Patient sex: M
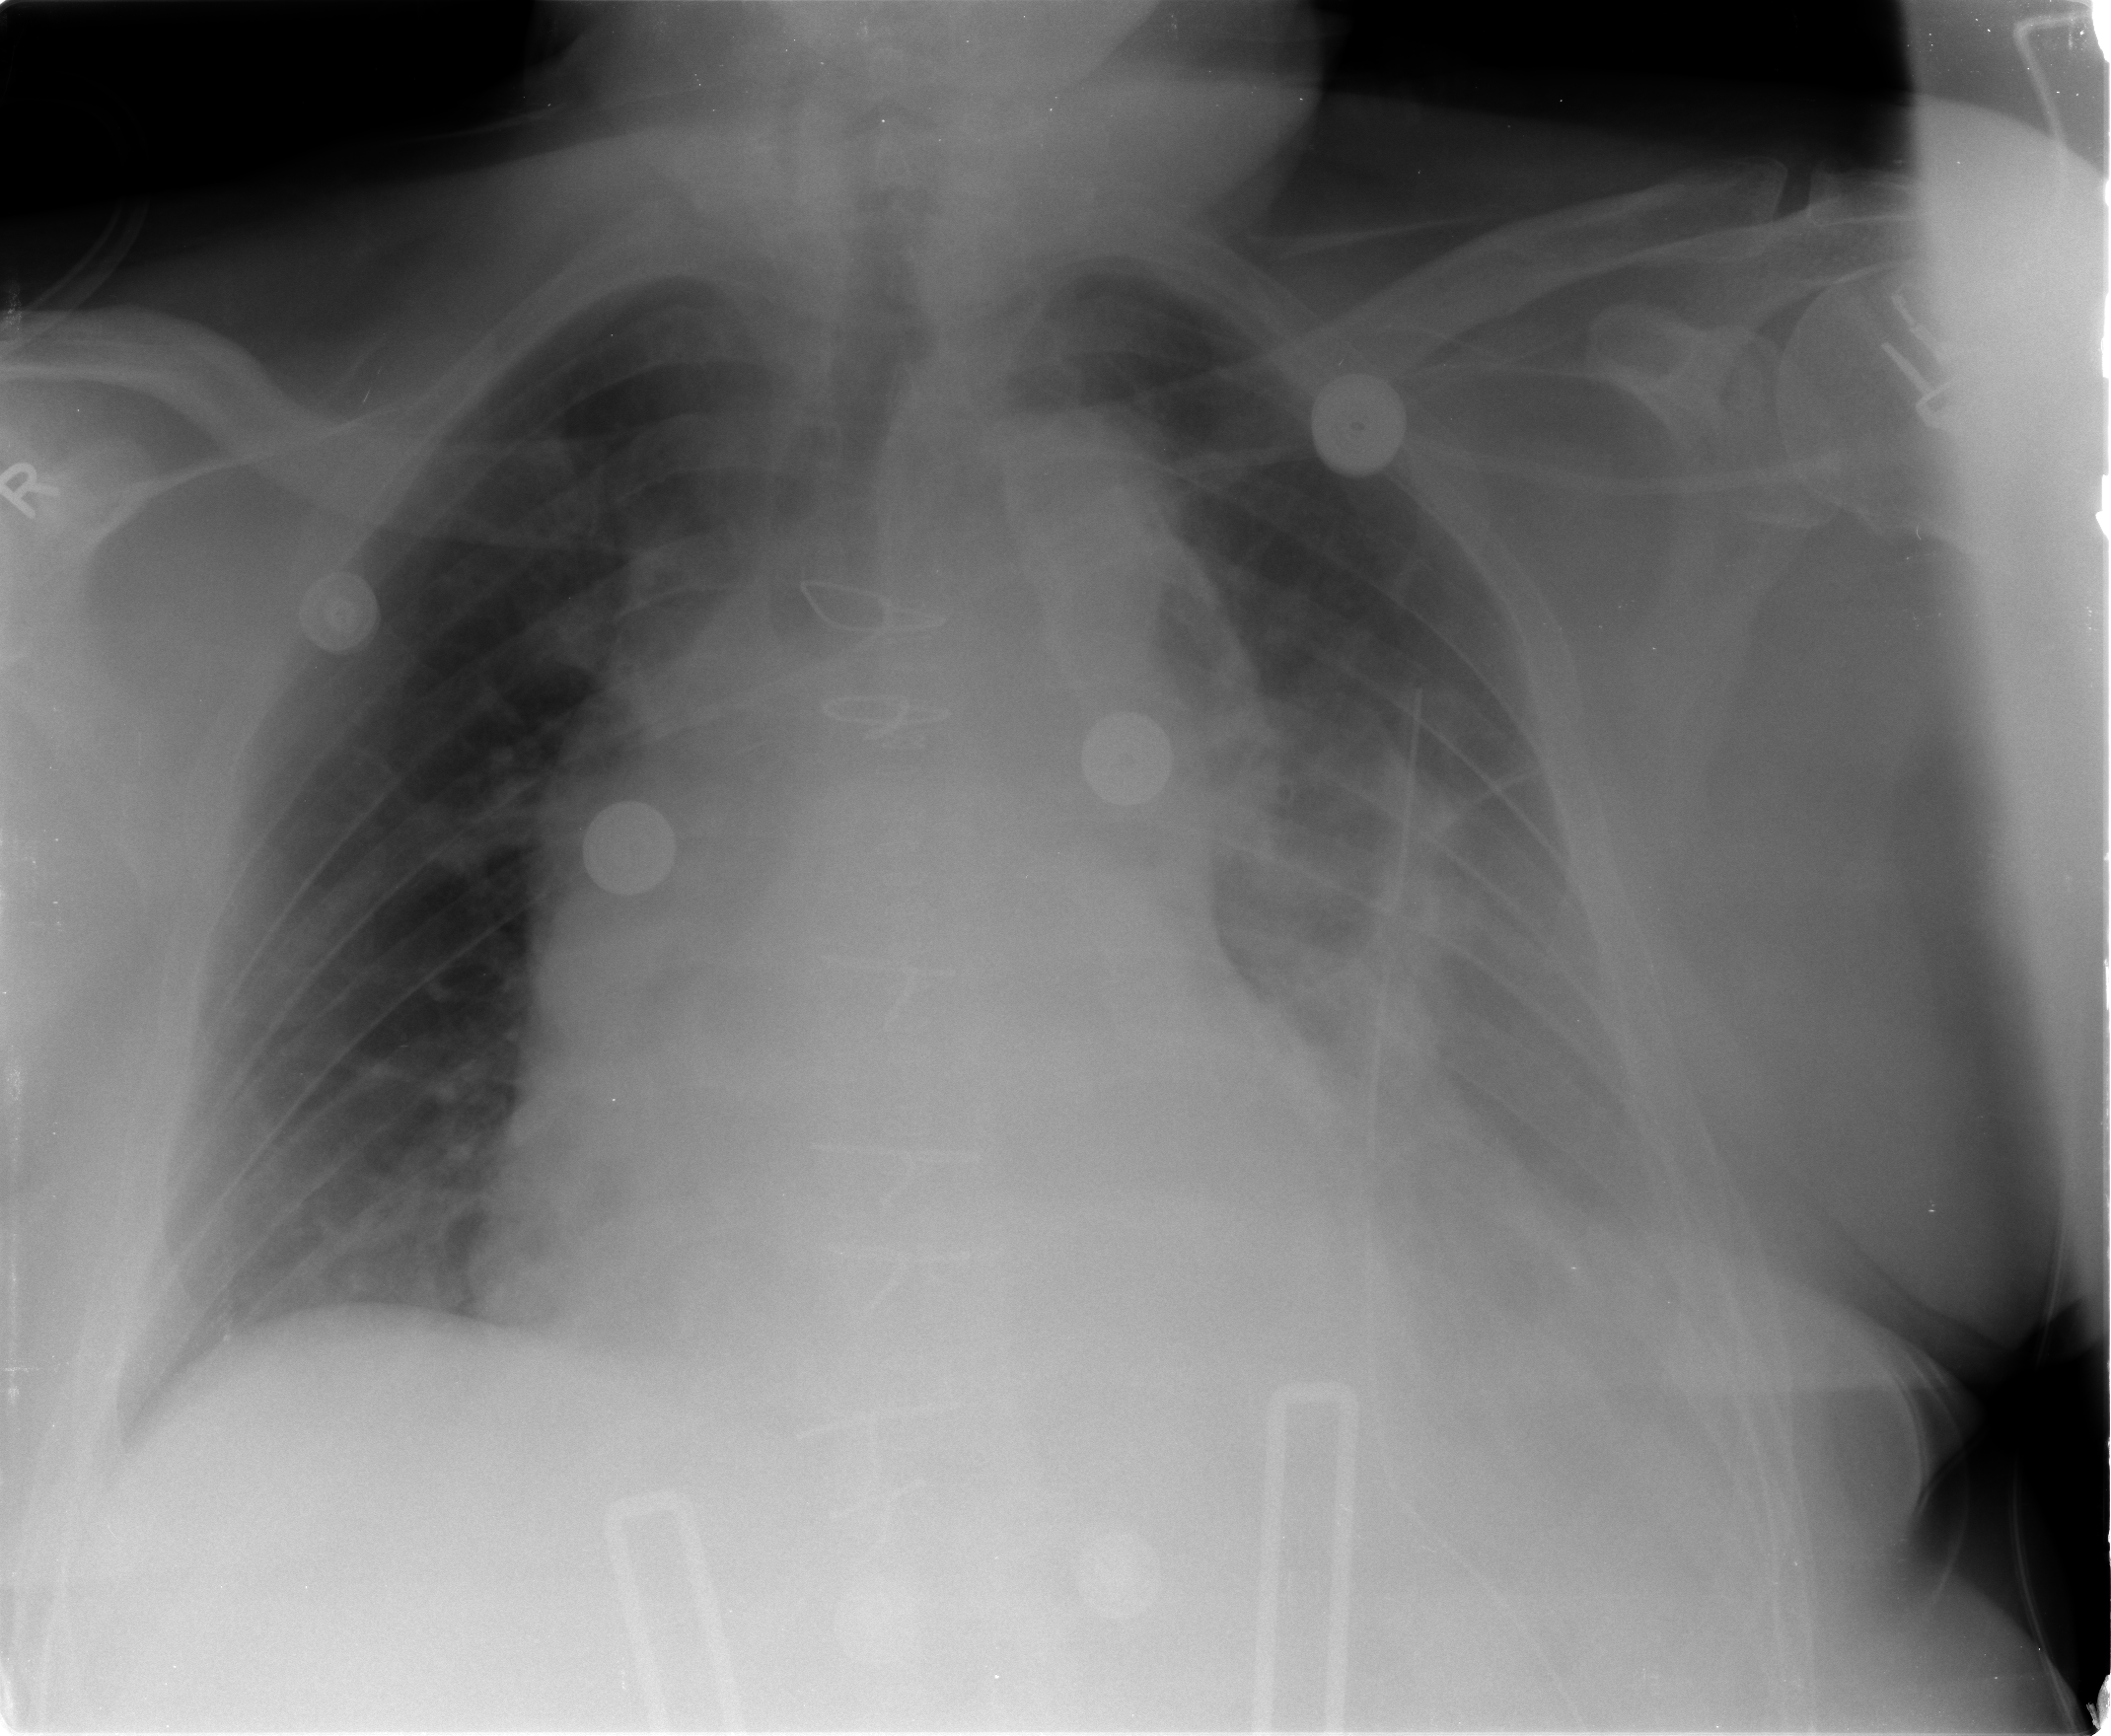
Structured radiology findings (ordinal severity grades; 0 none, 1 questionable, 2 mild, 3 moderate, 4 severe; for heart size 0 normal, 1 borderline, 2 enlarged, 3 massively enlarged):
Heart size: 2
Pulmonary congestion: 2
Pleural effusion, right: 1
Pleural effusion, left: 3
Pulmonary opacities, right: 1
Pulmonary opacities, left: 3
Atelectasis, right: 2
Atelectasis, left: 3